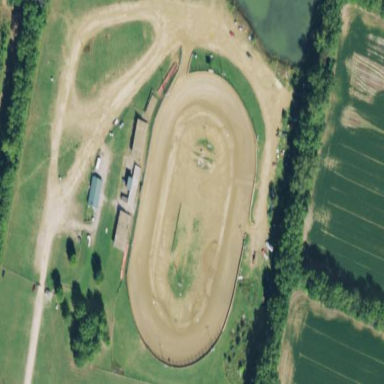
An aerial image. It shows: Track in leisure land.